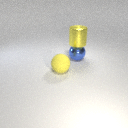
large blue metal sphere to the right of large yellow rubber sphere